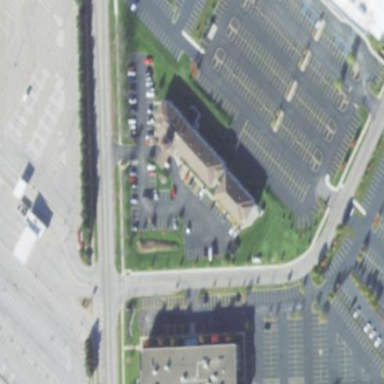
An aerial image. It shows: Hotel building.